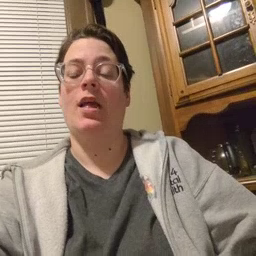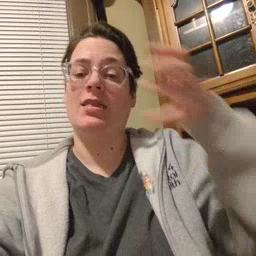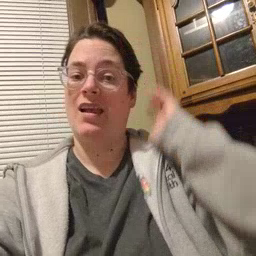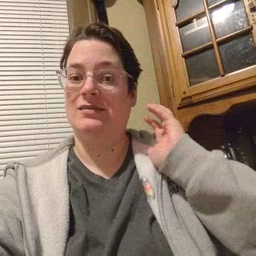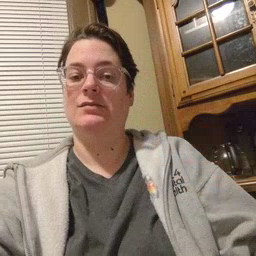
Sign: lion